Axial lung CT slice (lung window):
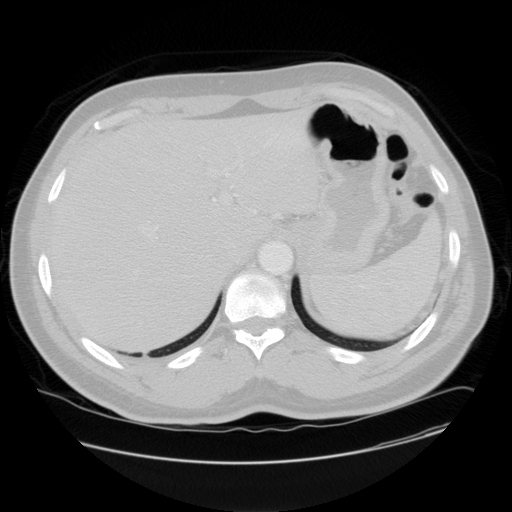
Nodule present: no